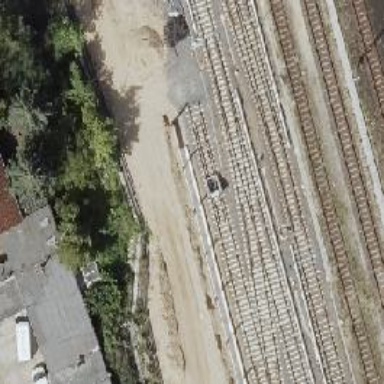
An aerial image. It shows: Yard serving electrified light rail.